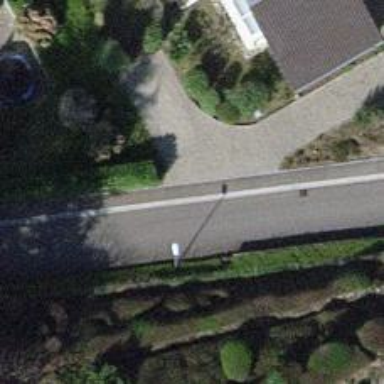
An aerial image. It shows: Unmarked crossing on asphalt footway.